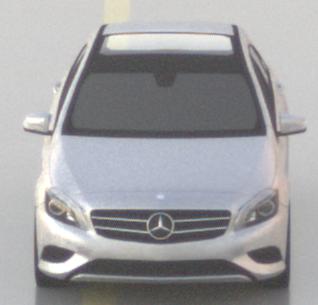
Make: Mercedes-Benz
Model: A 180
Detailed model: A-Class (176)
Model produced from: 2012/09
Model produced until: 2015/07
Doors: 5
Color: white
Road condition: wet road
Daytime: sunrise or sunset
Contrast: low contrast